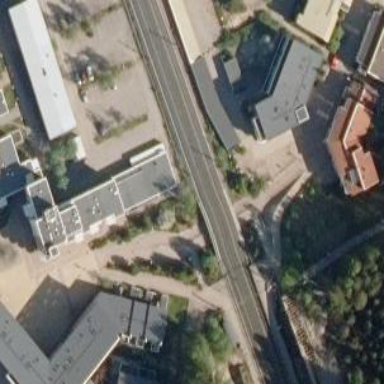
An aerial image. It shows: Railway signal with catenary mast.